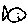
Label: fish